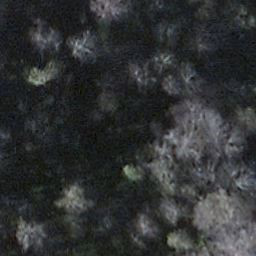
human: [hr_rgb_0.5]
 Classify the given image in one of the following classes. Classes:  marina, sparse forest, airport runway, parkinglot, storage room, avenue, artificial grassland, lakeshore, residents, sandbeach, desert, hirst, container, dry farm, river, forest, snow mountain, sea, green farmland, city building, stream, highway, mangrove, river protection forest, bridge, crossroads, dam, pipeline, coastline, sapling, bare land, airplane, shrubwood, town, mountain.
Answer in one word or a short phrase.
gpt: shrubwood